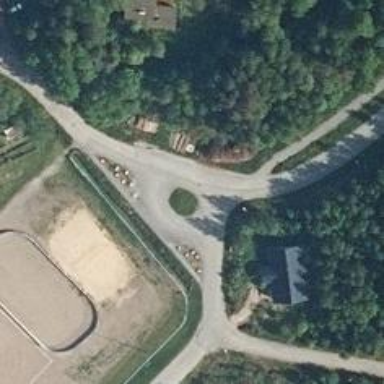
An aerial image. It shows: Mini roundabout on the road.